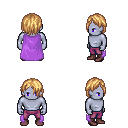
a pixel art fantasy rpg character, male body template, dark elf, purple skin, lavender cape, magenta pants, light blonde bangs hairstyle, maroon shoes, four views (front, back, left, right), 2x2 character sprite sheet, small pixel art, hard edges, no anti-aliasing